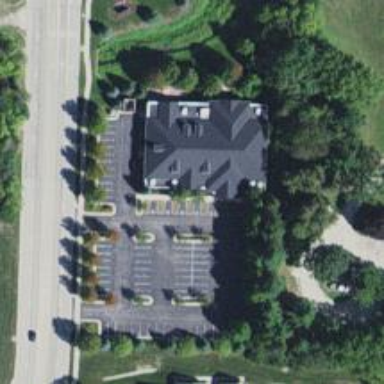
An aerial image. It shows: Healthcare clinic.